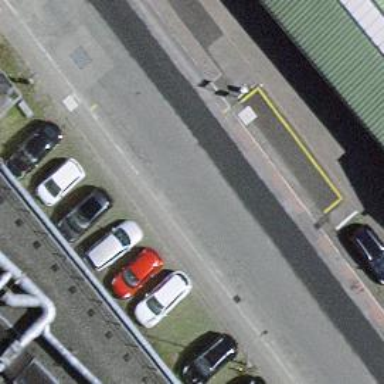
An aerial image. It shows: Bus stop with platform for public transport.